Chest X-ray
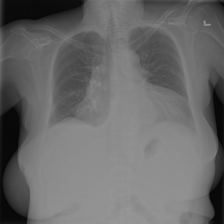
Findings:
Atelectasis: positive
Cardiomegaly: positive
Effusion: positive
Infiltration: negative
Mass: negative
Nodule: negative
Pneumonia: negative
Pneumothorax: negative
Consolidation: negative
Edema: negative
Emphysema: negative
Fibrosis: negative
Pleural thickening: negative
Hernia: negative